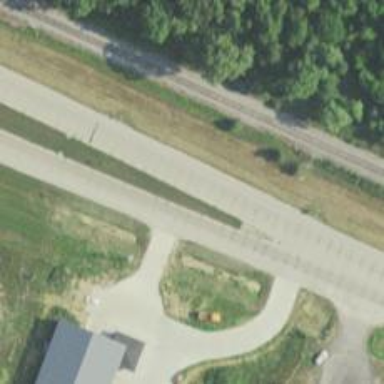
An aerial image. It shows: Primary highway with expressway characteristics.